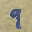
Label: 9